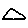
Label: triangle